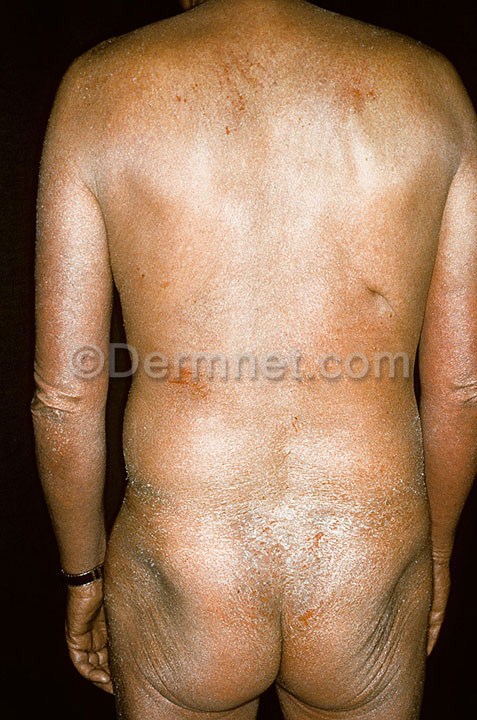
Disease: Eczema Photos